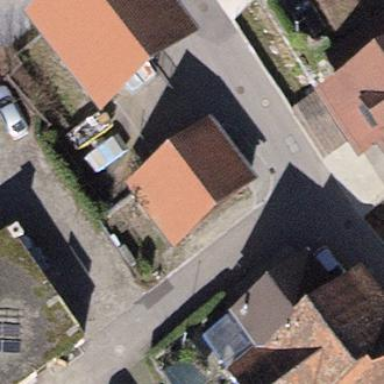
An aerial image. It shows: Recycling center located within building.